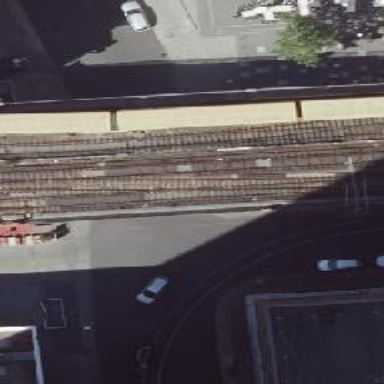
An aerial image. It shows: Bridge carrying electrified railway line with contact line. The railway line is ballastless.